Question: In the graphic below, I want to put in a legend for the calendar plot. The calendar plot was made using ax.plot(...,label='a') and drawing rectangles in a 52x7 grid (52 weeks, 7 days per week).
The legend is currently made using:
'''
plt.gca().legend(loc="upper right")
'''
How do I correct this legend to something more like a colorbar? Also, the colorbar should be placed at the bottom of the plot.
EDIT:
Uploaded code and data for reproducing this here:
<URL>

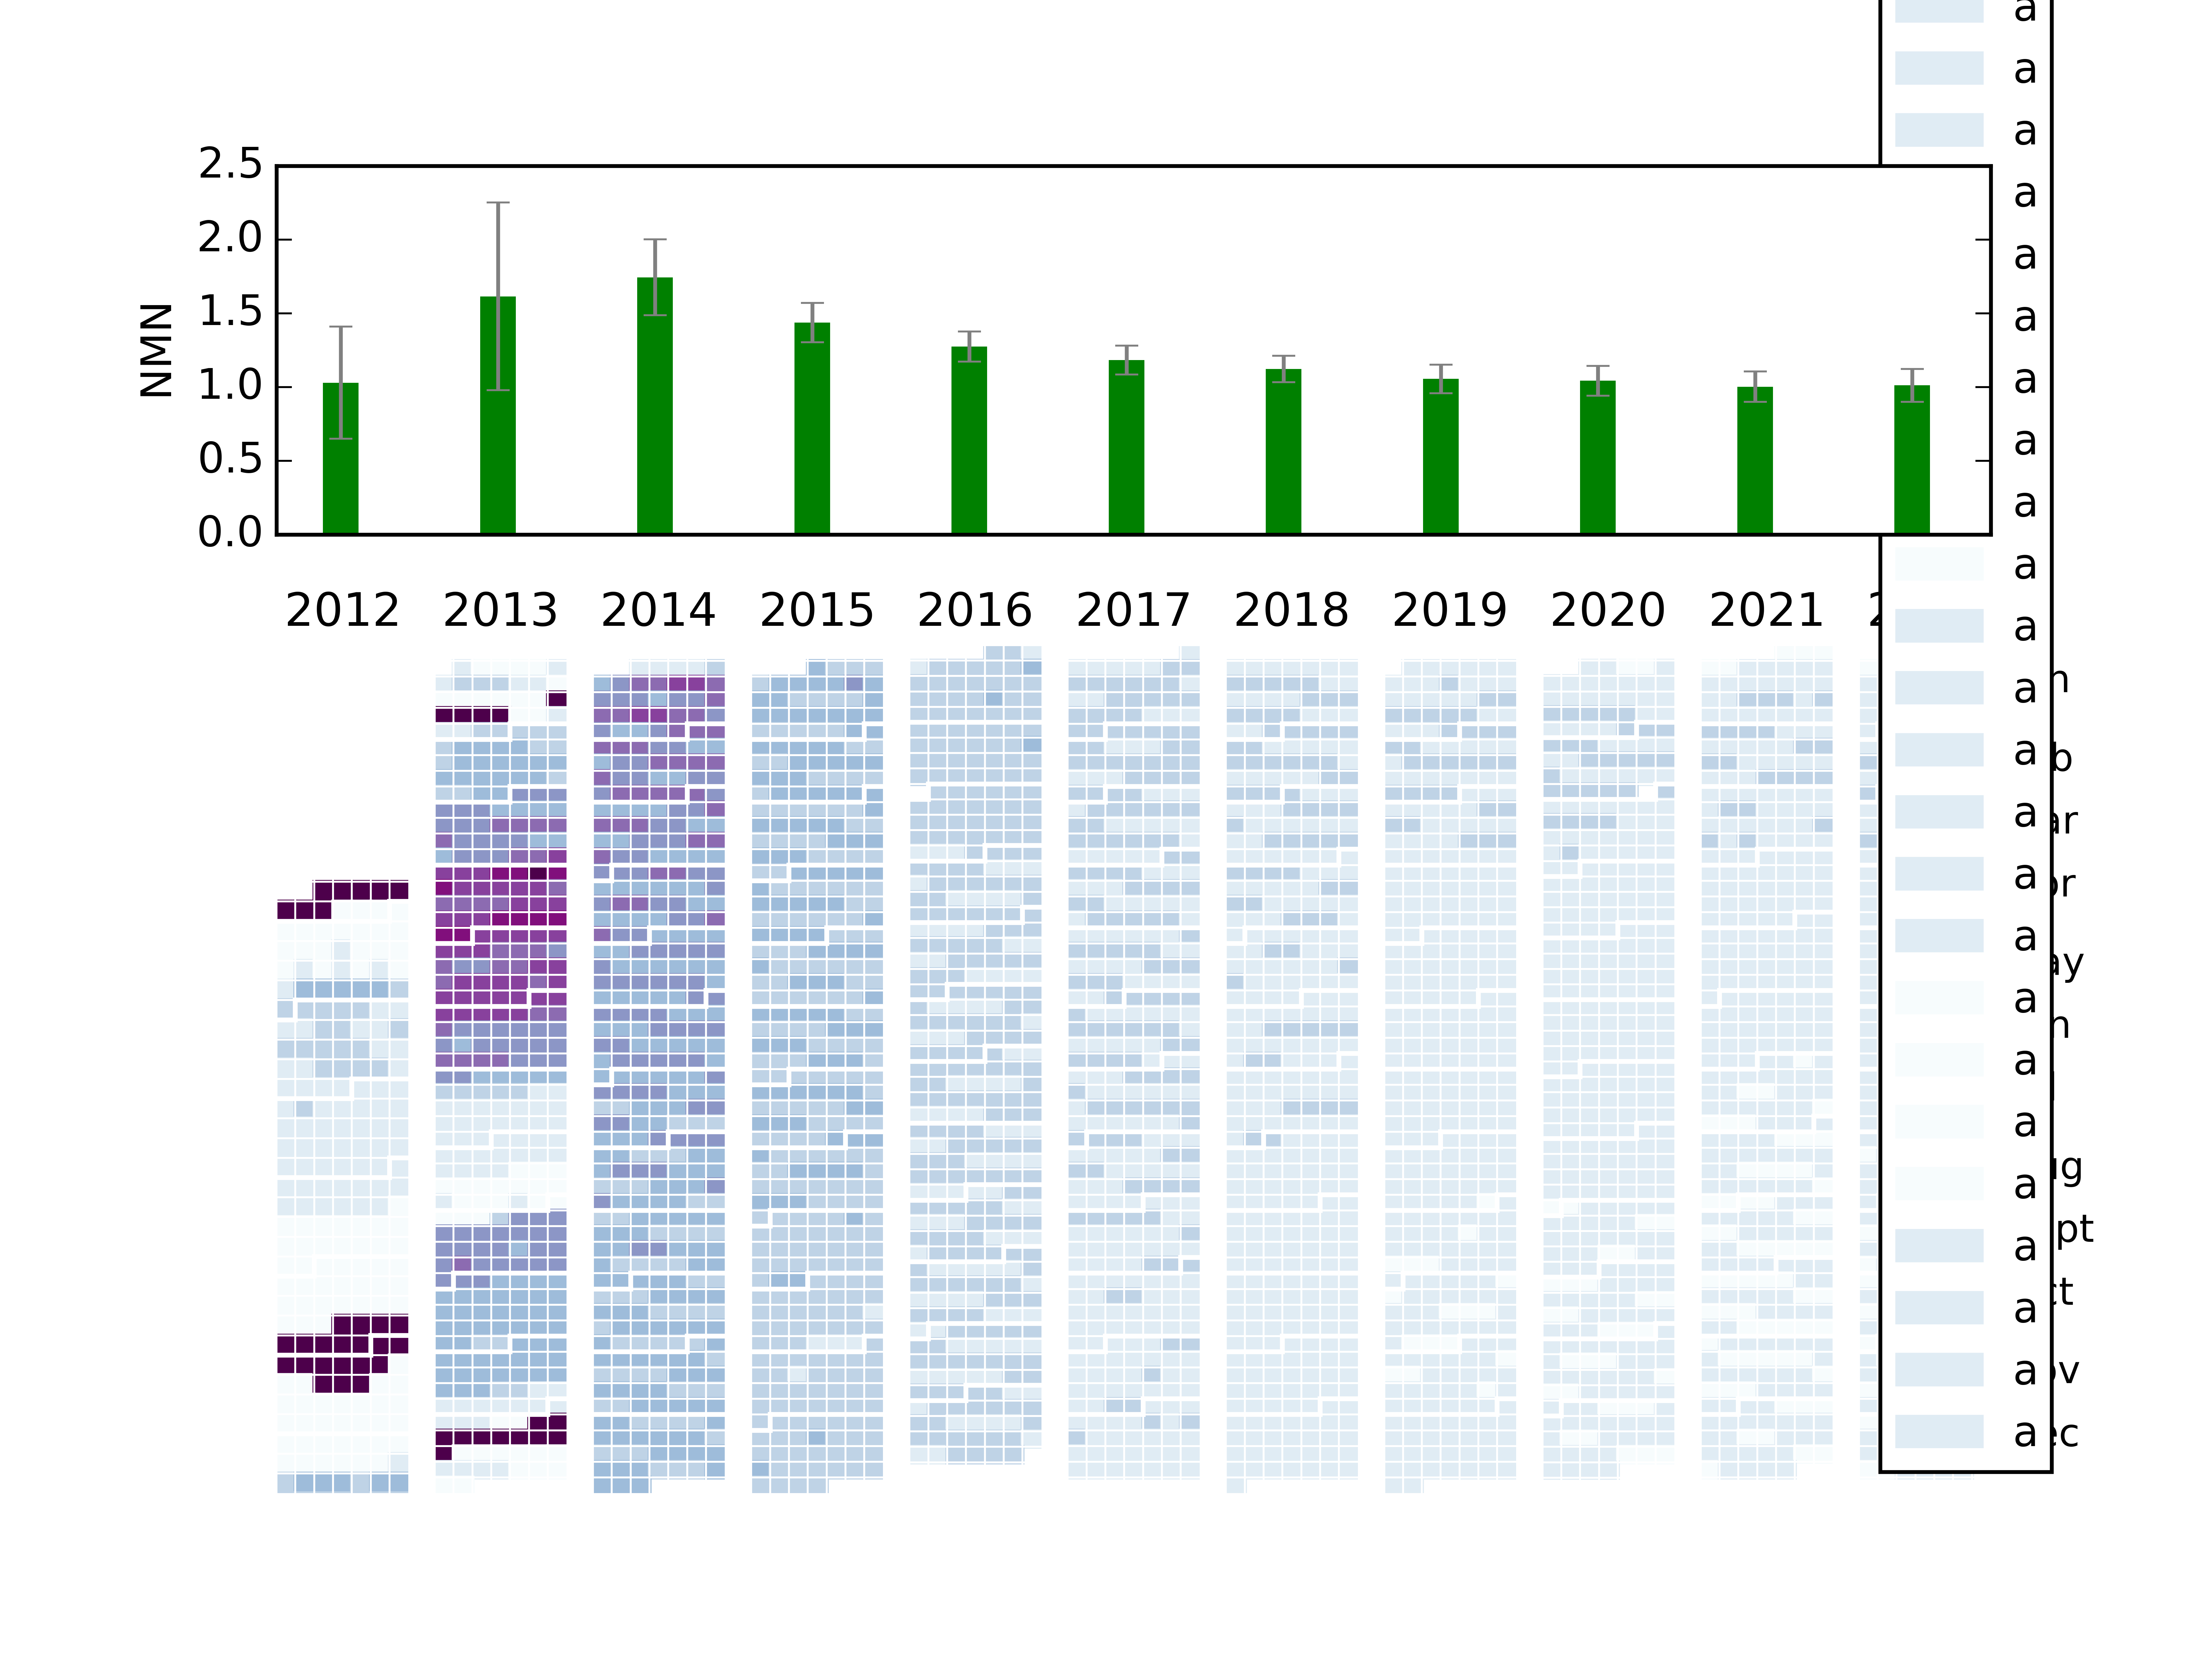
Answer: The code you put on the dropbox doesn't work "out of the box". In particular - you're trying to divide a 'datetime.timedelta' by a 'numpy.timedelta64' in two places and that fails.
You do your own normalisation and colour mapping (calling into 'color_list' based on an 'int()' conversion of your normalised value). You subtract '1' from this and you don't need to - you already floor the value by using 'int()'. The result of doing this is that you can get an index of '-1' which means your very smallest values are incorrectly mapped to the colour for the maximum value. This is most obvious if you plot column ''BIOM''.
I've hacked this by adding a tiny value ('0.00001') to the total range of the values that you divide by. It's a hack - I'm not sure that this method of mapping is at all the best use of matplotlib, but that's a different question entirely.
### Solution adapting your code
With those bugs fixed, and adding a last suplot below all the existing ones (i.e. replacing '3' with '4' on all your calls to 'subplot2grid()', you can do the following:
Replace your
'''
plt.gca().legend(loc="upper right")
'''
with
'''
# plot an overall colorbar type legend
# Grab the new axes object to plot the colorbar on
ax_colorbar = plt.subplot2grid((4,num_yrs), (3,0),rowspan=1,colspan=num_yrs)
mappableObject = matplotlib.cm.ScalarMappable(cmap = palettable.colorbrewer.sequential.BuPu_9.mpl_colormap)
mappableObject.set_array(numpy.array(df[col_name]))
col_bar = fig.colorbar(mappableObject, cax = ax_colorbar, orientation = 'horizontal', boundaries = numpy.arange(min_val,max_val,(max_val-min_val)/10))
# You can change the boundaries kwarg to either make the scale look less boxy (increase 10)
# or to get different values on the tick marks, or even omit it altogether to let
col_bar.set_label(col_name)
ax_colorbar.set_title(col_name + ' color mapping')
'''
I tested this with two of your columns (''NMN'' and ''BIOM'') and on Python 2.7 (I assume you're using Python 2.x given the 'print' statement syntax)
The finalised code that works directly with your data file is <URL>
### You get

### How does it work?
It creates a <URL> to add the colorbar - passing in the mappable object so that the labels are correct. I've added boundaries so that the minimum value is shown explicitly - you can omit that if you want matplotlib to sort that out for itself.
I've set the colormap to 'palettable.colorbrewer.sequential.BuPu_9.mpl_colormap', matching your 'get_colors()' function which gets these colours as a 9 member list. I strongly recommend importing the colormap you want to use as a nice name to make the use of mpl_colors and mpl_colormap more easy to understand e.g.
'''
import palettable.colorbrewer.sequential.BuPu_9 as color_scale
'''
Then access it as
'''
color_scale.mpl_colormap
'''
That way, you can keep your code DRY and change the colors with only one change.
### Layout (in response to comments)
The colorbar may be a little big (certainly tall) for aesthetic ideal. There are a few possible options to do that. I'll point you to two:
1. The "right" way to do it is probably to use a Gridspec
2. You could use your existing approach, but increase the number of rows and have the colorbar still in one row, while the other elements span more rows than they do currently.
I've implemented that with 9 rows, an extra column (so that the month labels don't get lost) and the colorbar on the bottom row, spanning 2 less columns than the main figure. I've also used 'tight_layout' with 'w_pad=0.0' to avoid label clashes. You can play with this to get your exact preferred size. <URL>
This gives:
: